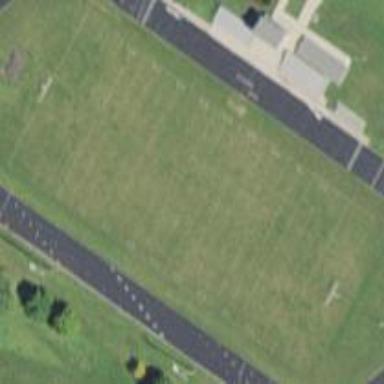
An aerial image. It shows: American football pitch.